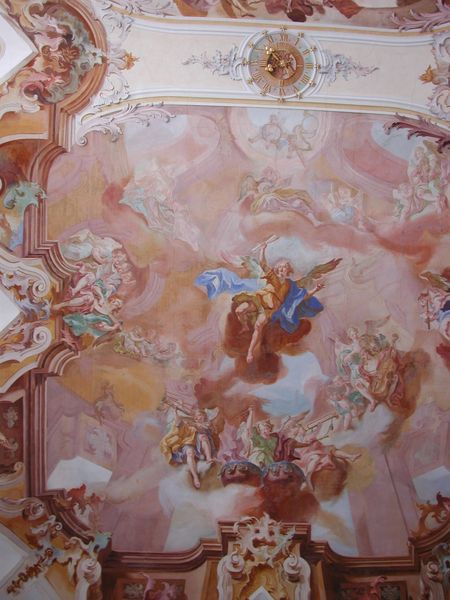
Titel: Deckenfresken
Künstler: Gottfried Bernhard Göz
Standort: Birnau am Bodensee, Wallfahrtskirche (EU - D - BW)
Schlagwörter: blau, flügel, gemälde, himmel, wolken, gelb, grün, braun, orange, pfeiler, weiss, ausblick, rose, rot, schloss, muster, architektur, barock, bild, kirche, gold, decke, rokkoko, musik, rokoko, rosa, kreis, engel, saal, detail, dekor, uhr, kronleuchter, stuck, dom, kathedrale, wappen, voluten, chor, posaunen, heilige, trompeten, deckengemälde, fresko, gips, fresco, verkündigung, deckenmalerei, trompete, scheinarchitektur, dekenmalerei, deckenfresco, sanssouci, roocaille, posuanen, ganriel, sottoinsu